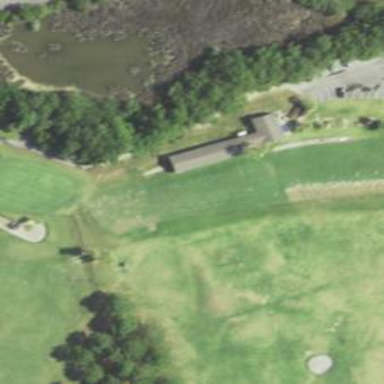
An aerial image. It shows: Golf tee on grassy land.